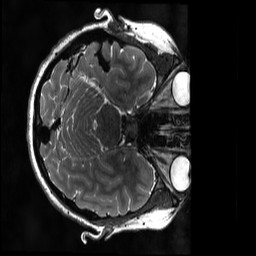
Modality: T2w
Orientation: axial
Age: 25
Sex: female